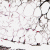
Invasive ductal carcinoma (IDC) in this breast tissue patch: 0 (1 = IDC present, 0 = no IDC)